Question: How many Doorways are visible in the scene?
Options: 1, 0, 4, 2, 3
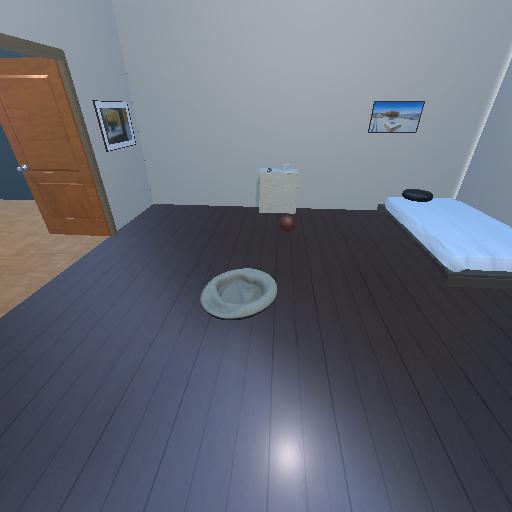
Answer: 1